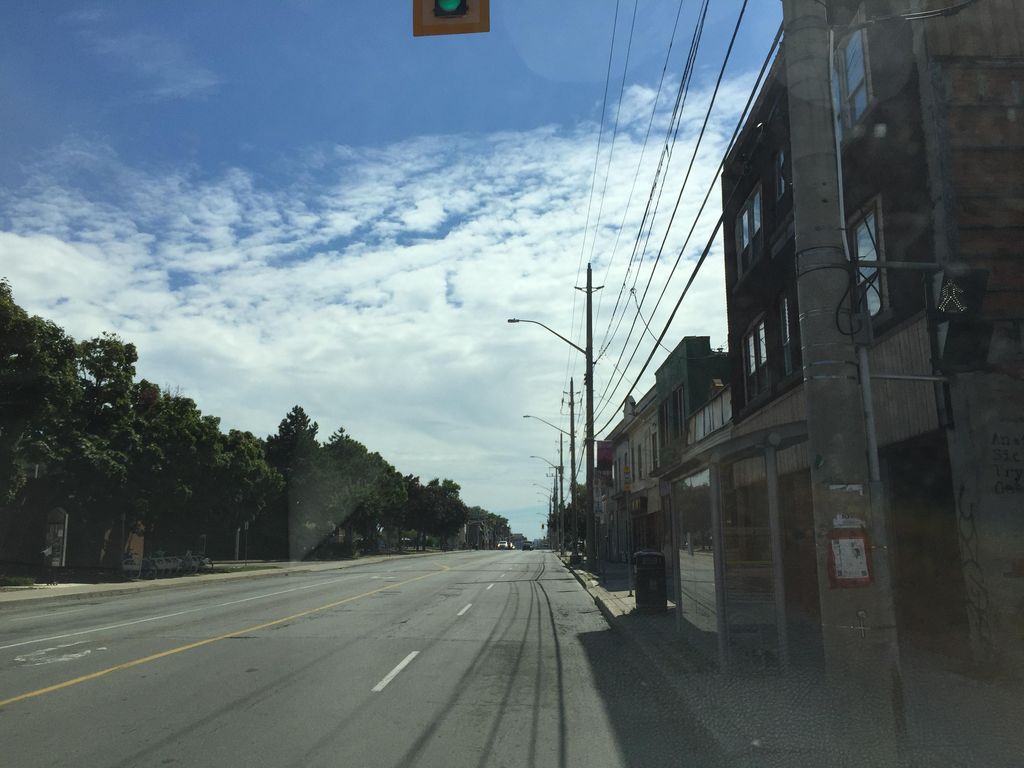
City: hamilton